Interaction volume radius: 5 \u00c5
Interaction volume height: 15 \u00c5
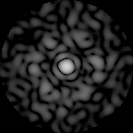
Disorder parameter: 0.8585